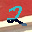
Label: 2